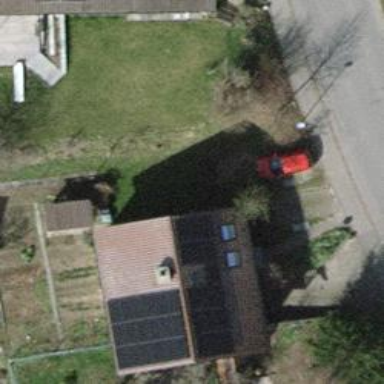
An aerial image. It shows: Detached building.